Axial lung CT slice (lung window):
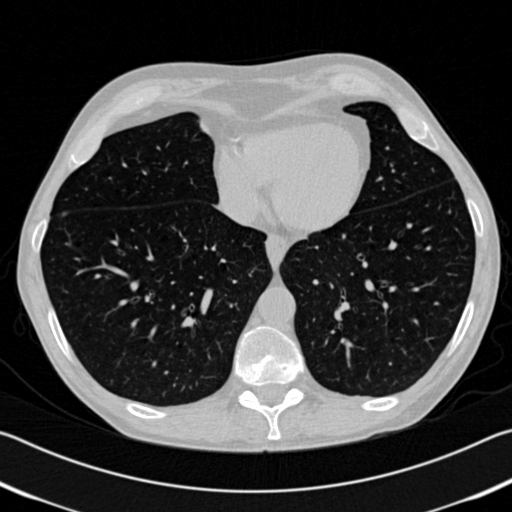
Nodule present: no